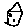
Label: house